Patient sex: M
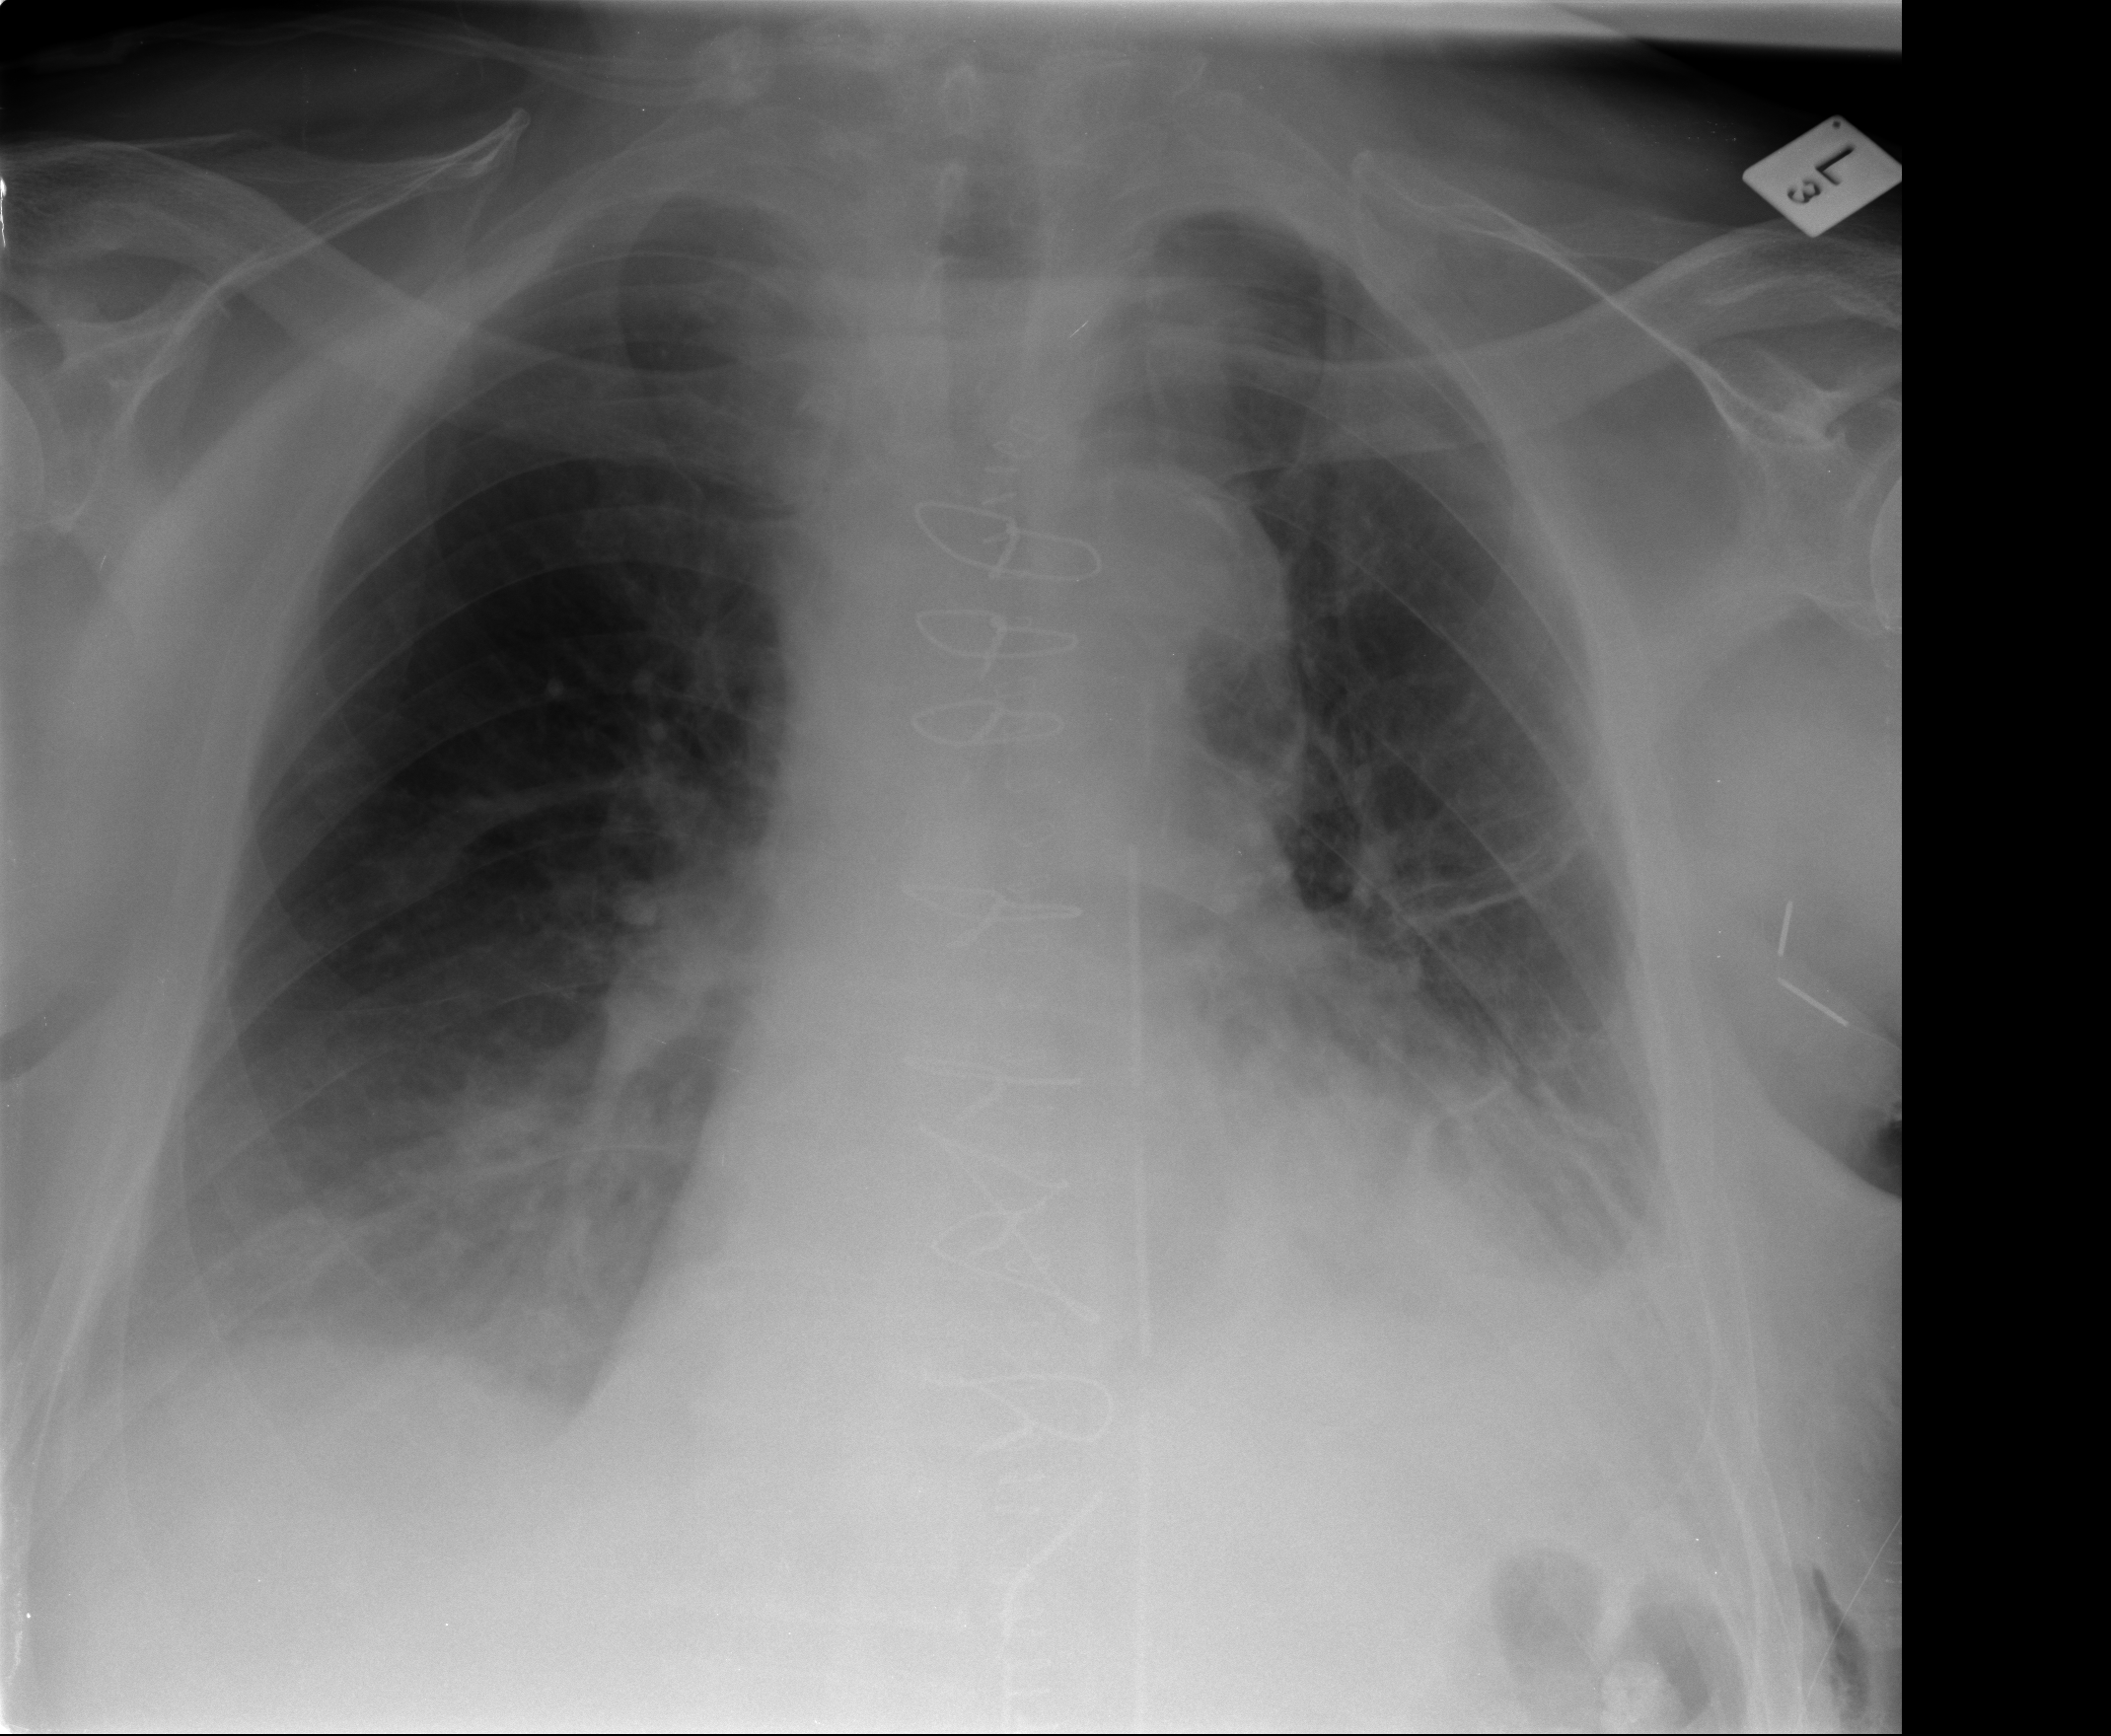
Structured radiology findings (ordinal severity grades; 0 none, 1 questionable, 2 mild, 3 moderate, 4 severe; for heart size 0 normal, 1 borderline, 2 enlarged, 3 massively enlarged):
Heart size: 2
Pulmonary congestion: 0
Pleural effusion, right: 2
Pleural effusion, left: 1
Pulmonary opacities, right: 0
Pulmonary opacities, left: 0
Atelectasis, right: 1
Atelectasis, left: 2